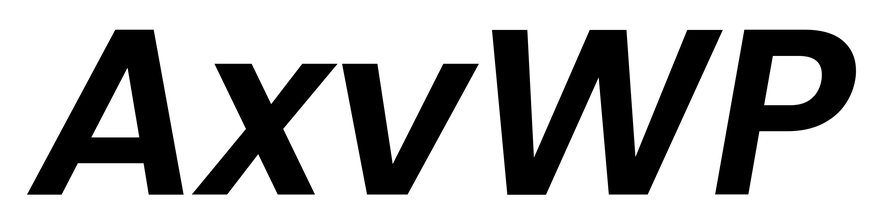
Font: Poppins-SemiBoldItalic